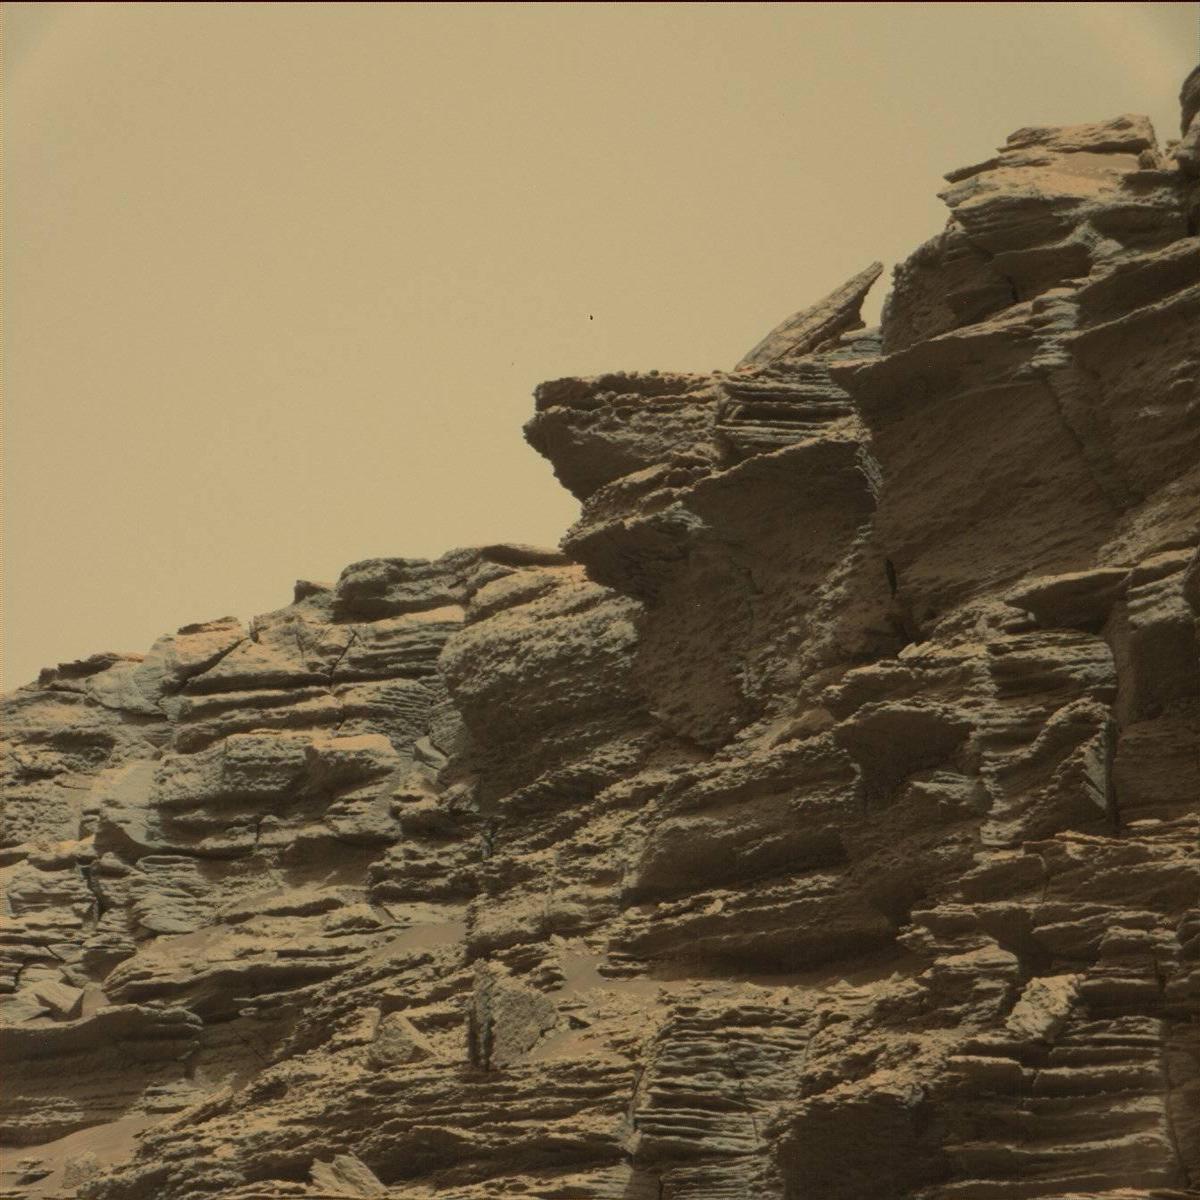
Terrain classes present: Bedrock, Sand / Soil, Sky